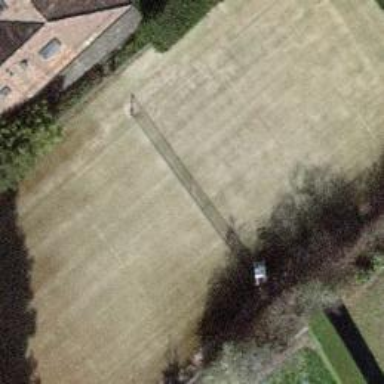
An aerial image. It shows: Tennis court on the leisure land pitch.